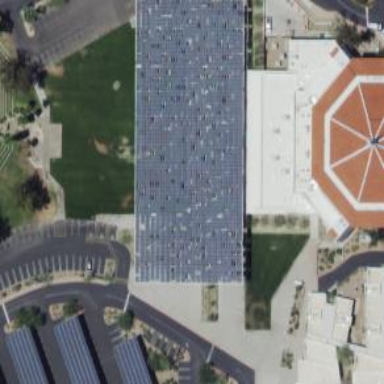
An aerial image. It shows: Solar photovoltaic panel generator on glass roof of building.